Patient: sex M, age 81
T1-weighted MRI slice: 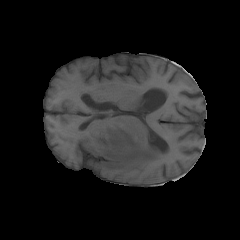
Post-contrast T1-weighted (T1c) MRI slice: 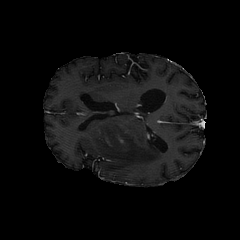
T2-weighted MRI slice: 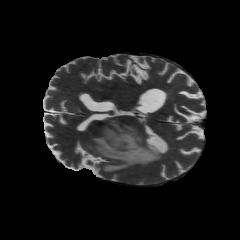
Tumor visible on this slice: yes
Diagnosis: Glioblastoma, IDH-wildtype
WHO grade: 4